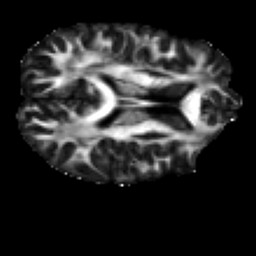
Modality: FA
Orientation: axial
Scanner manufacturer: ge
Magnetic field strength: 3 T
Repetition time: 7.98 s
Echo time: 0.0701 s